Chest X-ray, PA view. Patient: 70 years old, sex M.
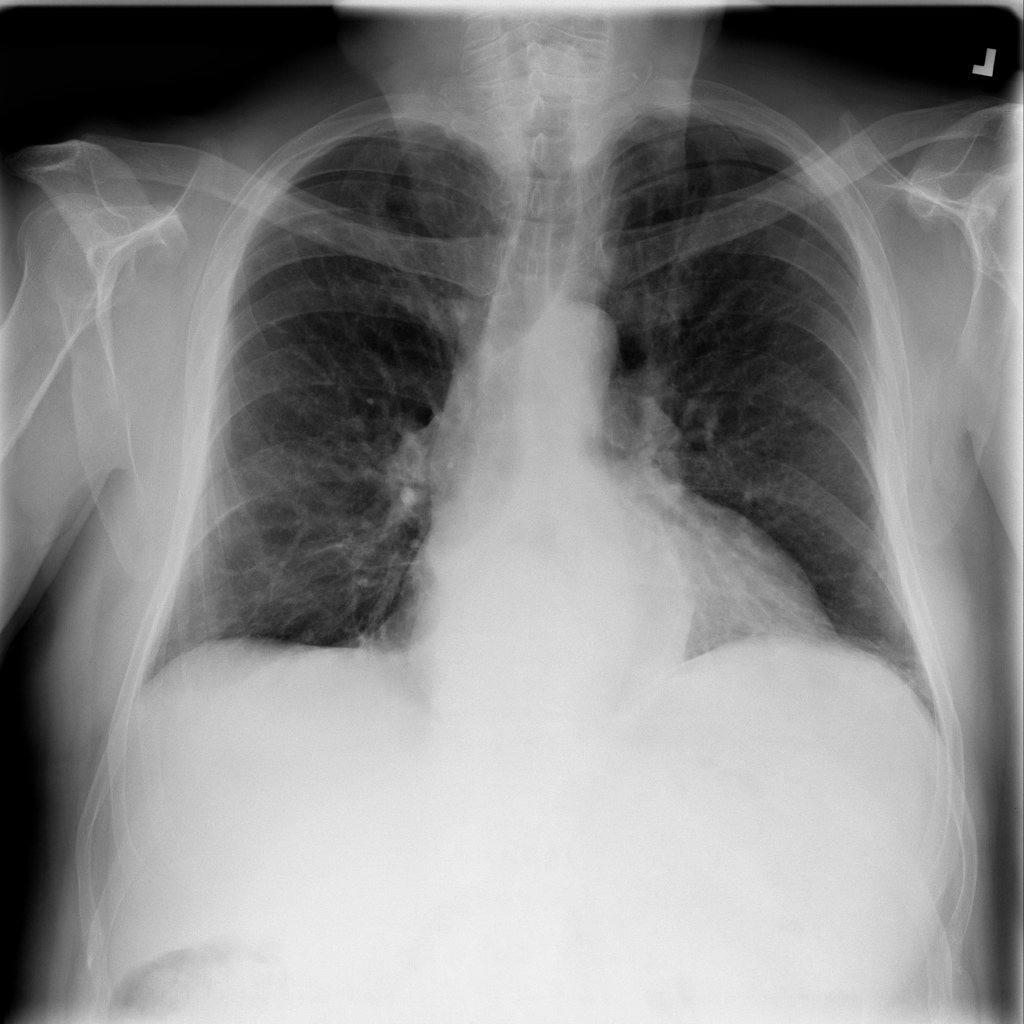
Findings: Atelectasis, Hernia